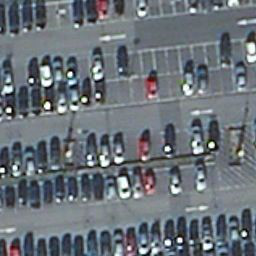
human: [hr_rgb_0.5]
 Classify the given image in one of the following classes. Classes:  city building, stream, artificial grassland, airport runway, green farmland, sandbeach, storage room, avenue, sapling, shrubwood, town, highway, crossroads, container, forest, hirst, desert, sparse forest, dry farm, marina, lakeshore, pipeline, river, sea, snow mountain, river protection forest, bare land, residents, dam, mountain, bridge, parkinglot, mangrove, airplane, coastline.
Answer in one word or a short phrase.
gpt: parkinglot